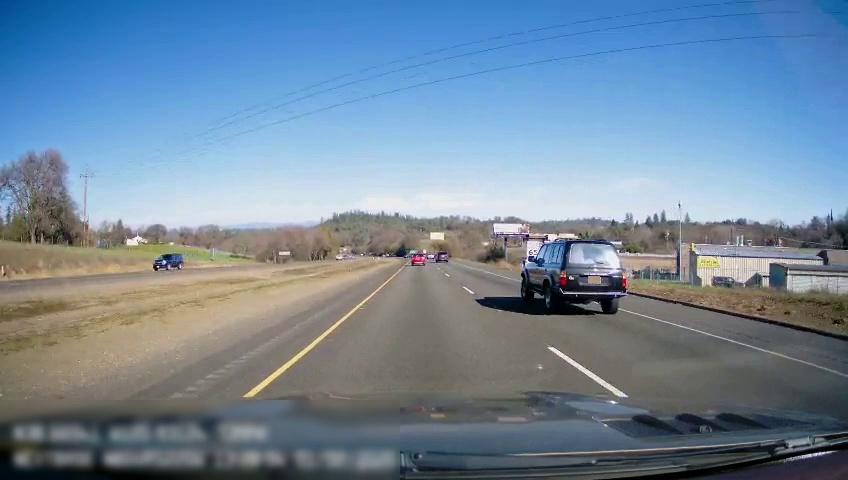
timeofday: Day
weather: Sunny
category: Drivable Space
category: Drivable Space
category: Vehicles | SUV
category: Vehicles | SUV
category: Vehicles | SUV
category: Vehicles | SUV
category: Lanes | Current Lane
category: Lanes | Current Lane
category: Lanes | Alternate Lane